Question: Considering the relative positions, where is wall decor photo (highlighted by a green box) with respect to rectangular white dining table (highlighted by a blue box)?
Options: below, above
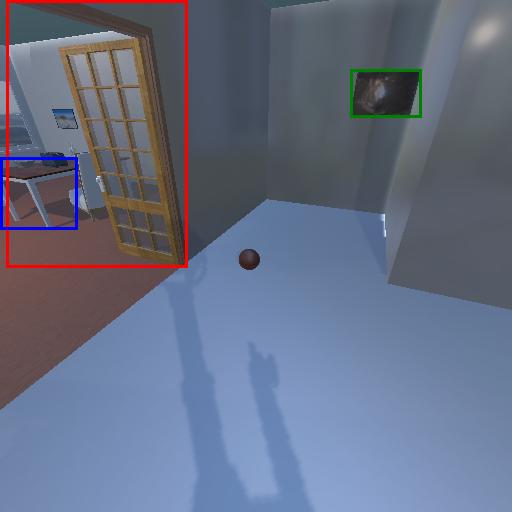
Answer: below